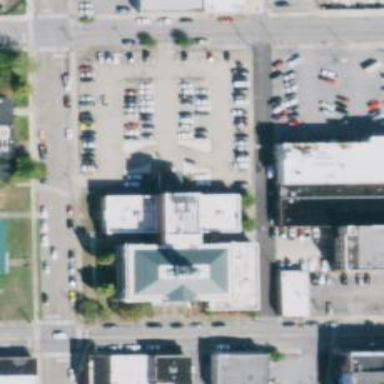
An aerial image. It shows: Courthouse building.